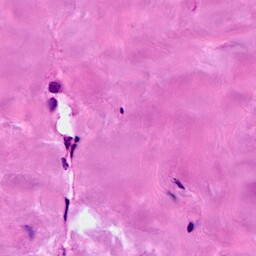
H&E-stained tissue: Breast